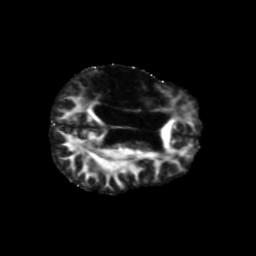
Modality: FA
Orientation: axial
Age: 63
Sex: female
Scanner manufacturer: siemens
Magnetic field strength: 3 T
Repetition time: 5.47 s
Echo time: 0.0854 s